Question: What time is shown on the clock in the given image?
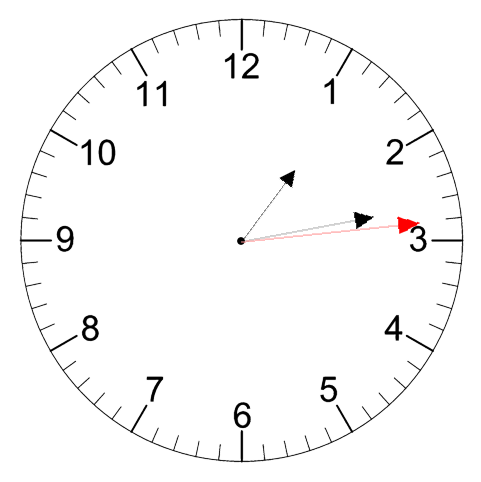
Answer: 01:13:14